Question: I want to create a trigger that prevents deletion of a record if student has AVG(RESULT) more than 3
'''
CREATE OR REPLACE TRIGGER DeleteStudentResults
BEFORE DELETE ON SESSION_RESULTS
REFERENCING OLD AS old NEW AS new
FOR EACH ROW
WHEN ((SELECT AVG(RESULT) from session_results where STUDENT_ID = :new.STUDENT_ID)>= 3)
BEGIN
raise_application_error (-20100, 'You can not delete initial record');
END;
'''

But Oracle says it's forbidden to have SELECT statement inside when clause.
How can I achieve such behaviour that deletion is prevented if average is more or equals than 3?
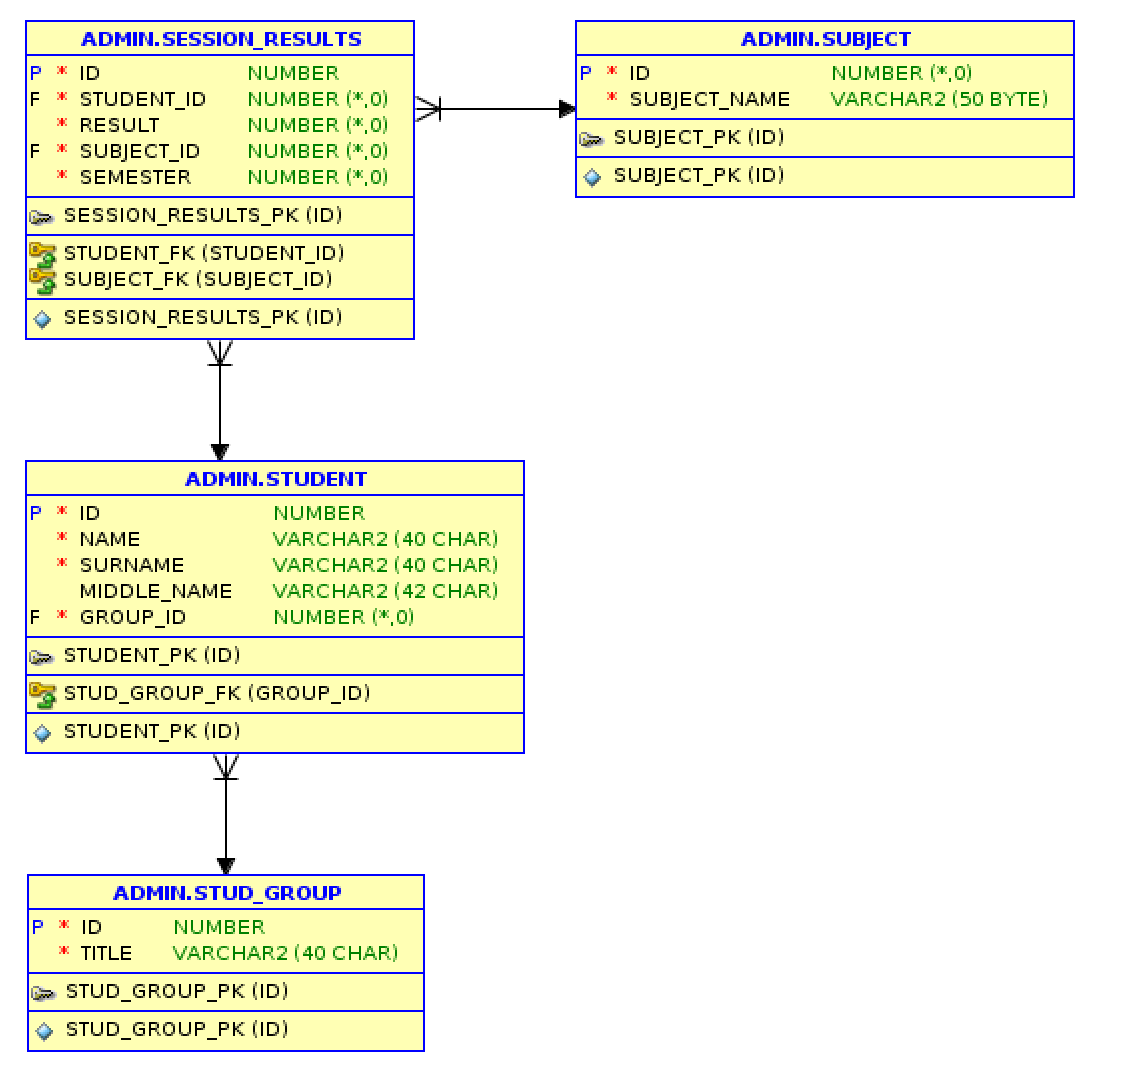
Answer: take it as suggestion
'''
CREATE OR REPLACE TRIGGER DeleteStudentResults
BEFORE DELETE ON SESSION_RESULTS
REFERENCING OLD AS old NEW AS new
FOR EACH ROW
declare
avg_result number;
BEGIN
(SELECT AVG(RESULT) into avg_result from session_results where STUDENT_ID = :old.STUDENT_ID);
if(avg_result>=3) then
raise_application_error (-20100, 'You can not delete initial record');
end if;
END;
'''